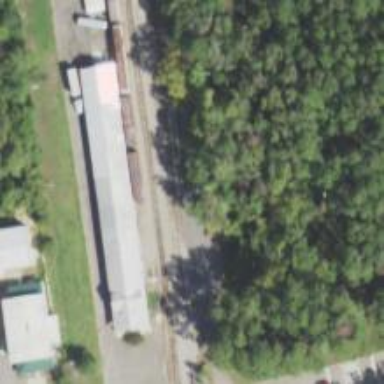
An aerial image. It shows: Railway siding with rails.